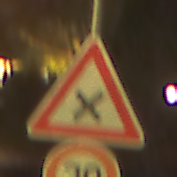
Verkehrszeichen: KreuzungOderEinmuendung
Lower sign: Geschwindigkeit30
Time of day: Night
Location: Outdoor (Suburban)
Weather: Clear
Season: NotSpecified
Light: Artificial